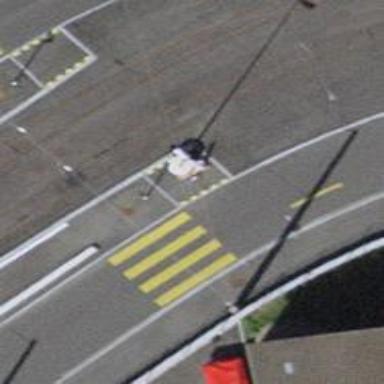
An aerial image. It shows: Marked crossing with zebra markings.